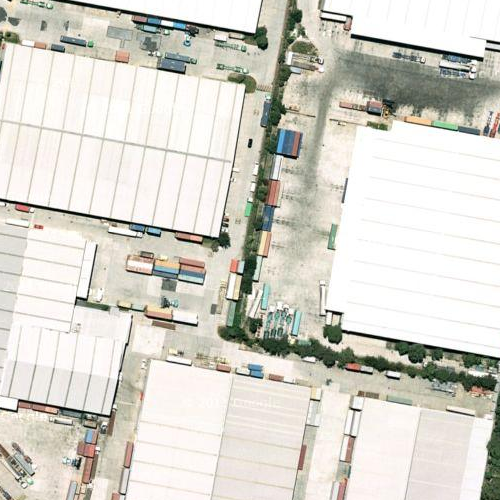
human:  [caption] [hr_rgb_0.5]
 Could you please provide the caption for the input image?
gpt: There are some road with green plants on the roadside pass through the industrial area .

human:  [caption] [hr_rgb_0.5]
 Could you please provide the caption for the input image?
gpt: An industrial area with some white buildings densely arranged while some roads goes though .

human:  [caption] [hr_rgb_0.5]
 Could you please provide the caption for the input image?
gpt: An industrial area with some white buildings densely arranged while some roads go through .

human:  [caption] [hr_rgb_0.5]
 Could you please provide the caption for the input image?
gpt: Some roads with plants on the roadside pass through the industrial area .

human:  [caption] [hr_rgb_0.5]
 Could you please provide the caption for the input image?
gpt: An industrial area with some white buildings while some roads goes through this area .